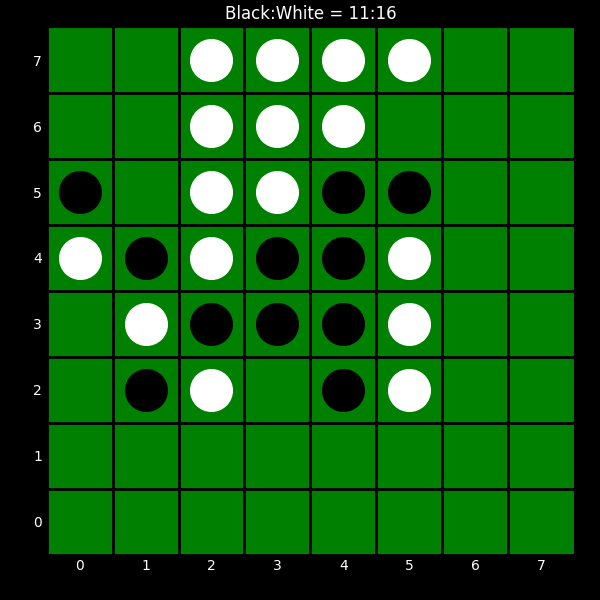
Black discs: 11
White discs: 16